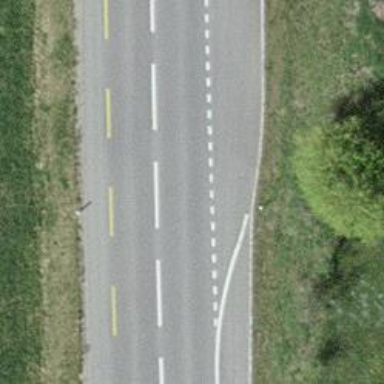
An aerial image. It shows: Secondary road with asphalt surface and designated cycle lane.